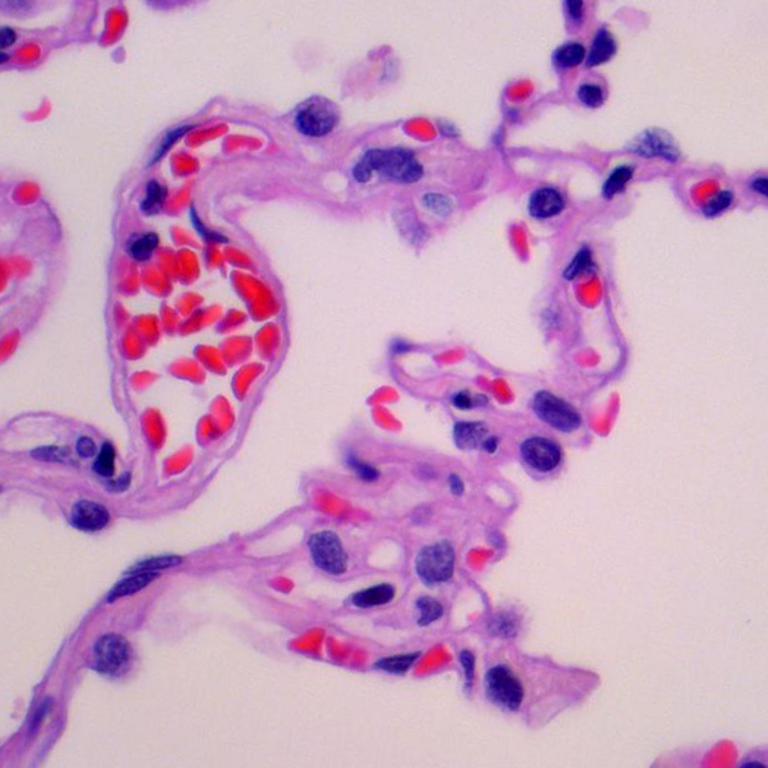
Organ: lung
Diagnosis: benign